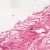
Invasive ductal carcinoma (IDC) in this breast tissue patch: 0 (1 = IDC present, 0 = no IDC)